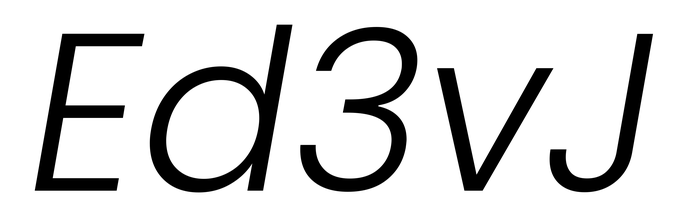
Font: Poppins-LightItalic